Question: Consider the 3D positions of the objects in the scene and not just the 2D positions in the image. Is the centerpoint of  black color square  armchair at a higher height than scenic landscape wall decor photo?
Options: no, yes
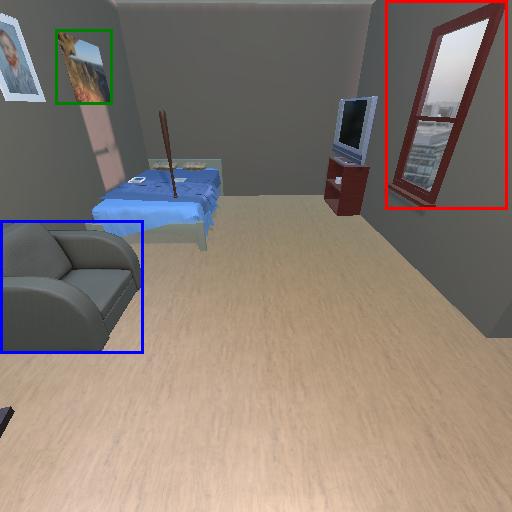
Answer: no